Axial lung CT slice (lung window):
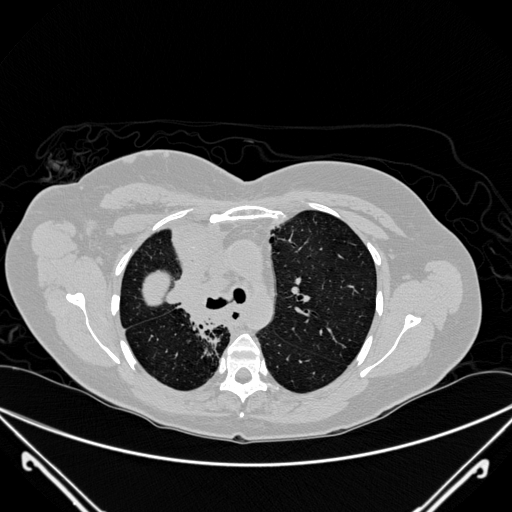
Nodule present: no